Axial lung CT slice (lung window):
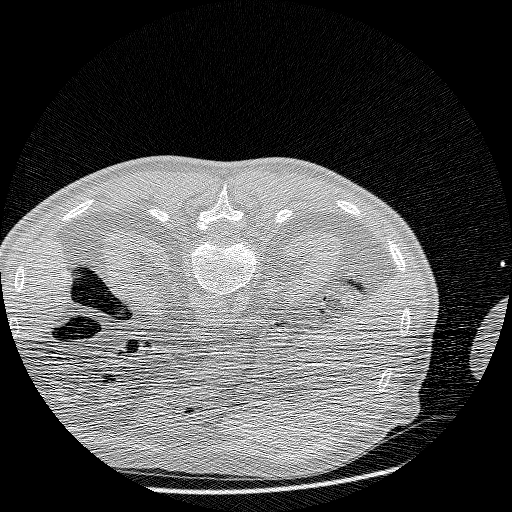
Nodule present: no